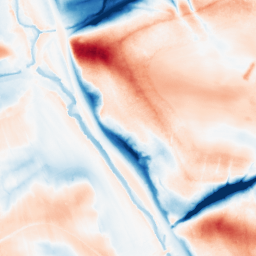
Category: classical
Decomposition family: gaussian_anisotropic
Decomposition parameters: sigma_x: 5
sigma_y: 20
Upsampling method: quartic
Upsampling parameters: scale: 2
Upsampling scale: 2